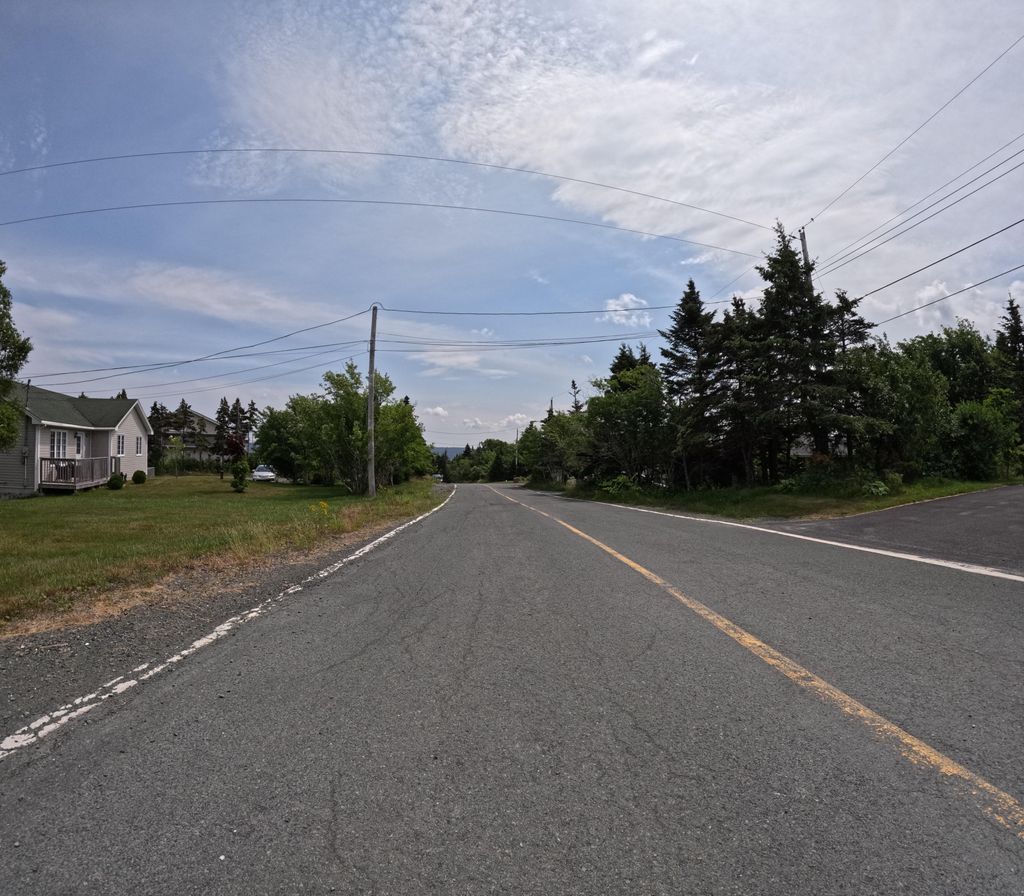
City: st_johns